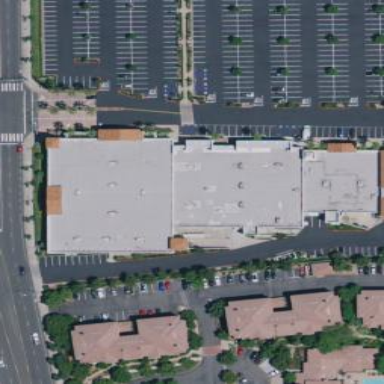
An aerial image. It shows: Commercial building.